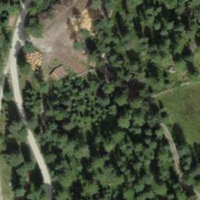
EUNIS habitat code: 43
Species observed at this site:
Jacobaea incana
Vaccinium myrtillus